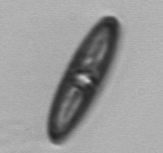
Label: Ephemera